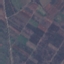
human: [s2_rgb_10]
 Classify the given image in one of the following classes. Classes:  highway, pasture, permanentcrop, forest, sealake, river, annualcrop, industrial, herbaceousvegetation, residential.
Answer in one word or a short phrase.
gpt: PermanentCrop